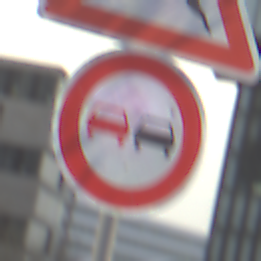
Verkehrszeichen: Ueberholverbot
Zusatzzeichen oben: WildwechselRechts
Umgebung: Outdoor, Urban
Tageszeit: SunriseSunset
Wetter: PartlyCloudy
Licht: Natural
Jahreszeit: NotSpecified
Kontrast: LowContrast